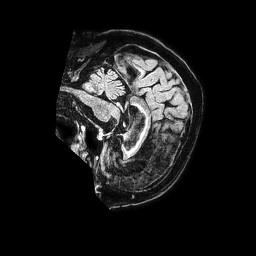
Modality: FLAIR
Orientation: sagittal
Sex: male
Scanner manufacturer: philips
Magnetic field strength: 1.5 T
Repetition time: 4.8 s
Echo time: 0.3 s